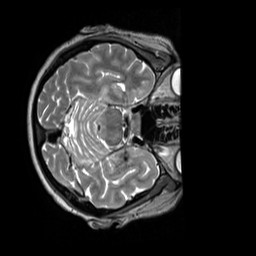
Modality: T2w
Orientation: axial
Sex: female
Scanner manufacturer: siemens
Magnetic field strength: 3 T
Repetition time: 3.2 s
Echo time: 0.409 s